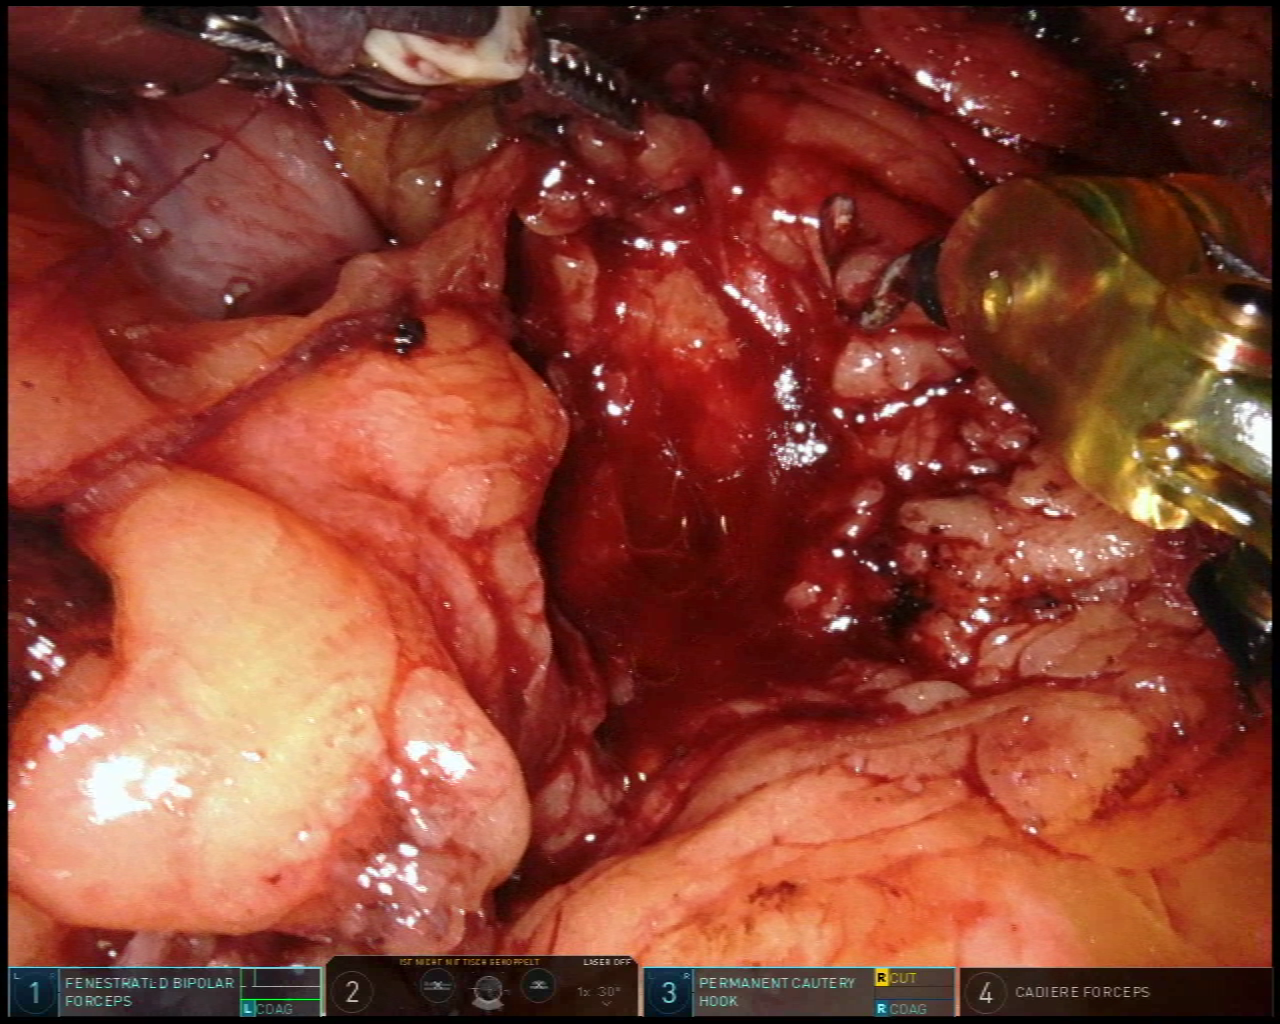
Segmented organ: stomach
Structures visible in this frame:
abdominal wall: no
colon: no
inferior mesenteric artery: no
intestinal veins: no
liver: no
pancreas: yes
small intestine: no
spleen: no
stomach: yes
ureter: no
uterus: no
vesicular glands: no